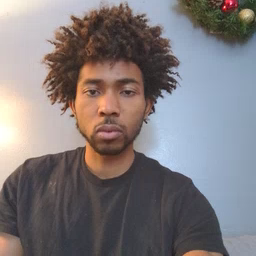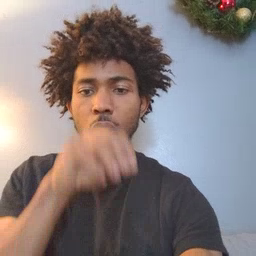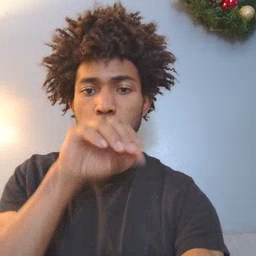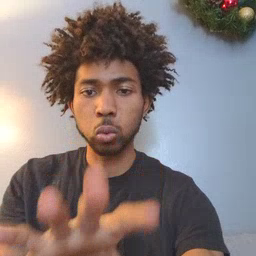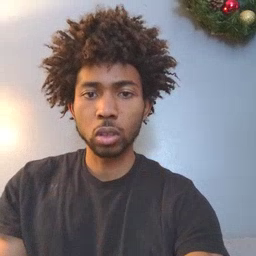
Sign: blow